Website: lowes
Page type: newsletter-management
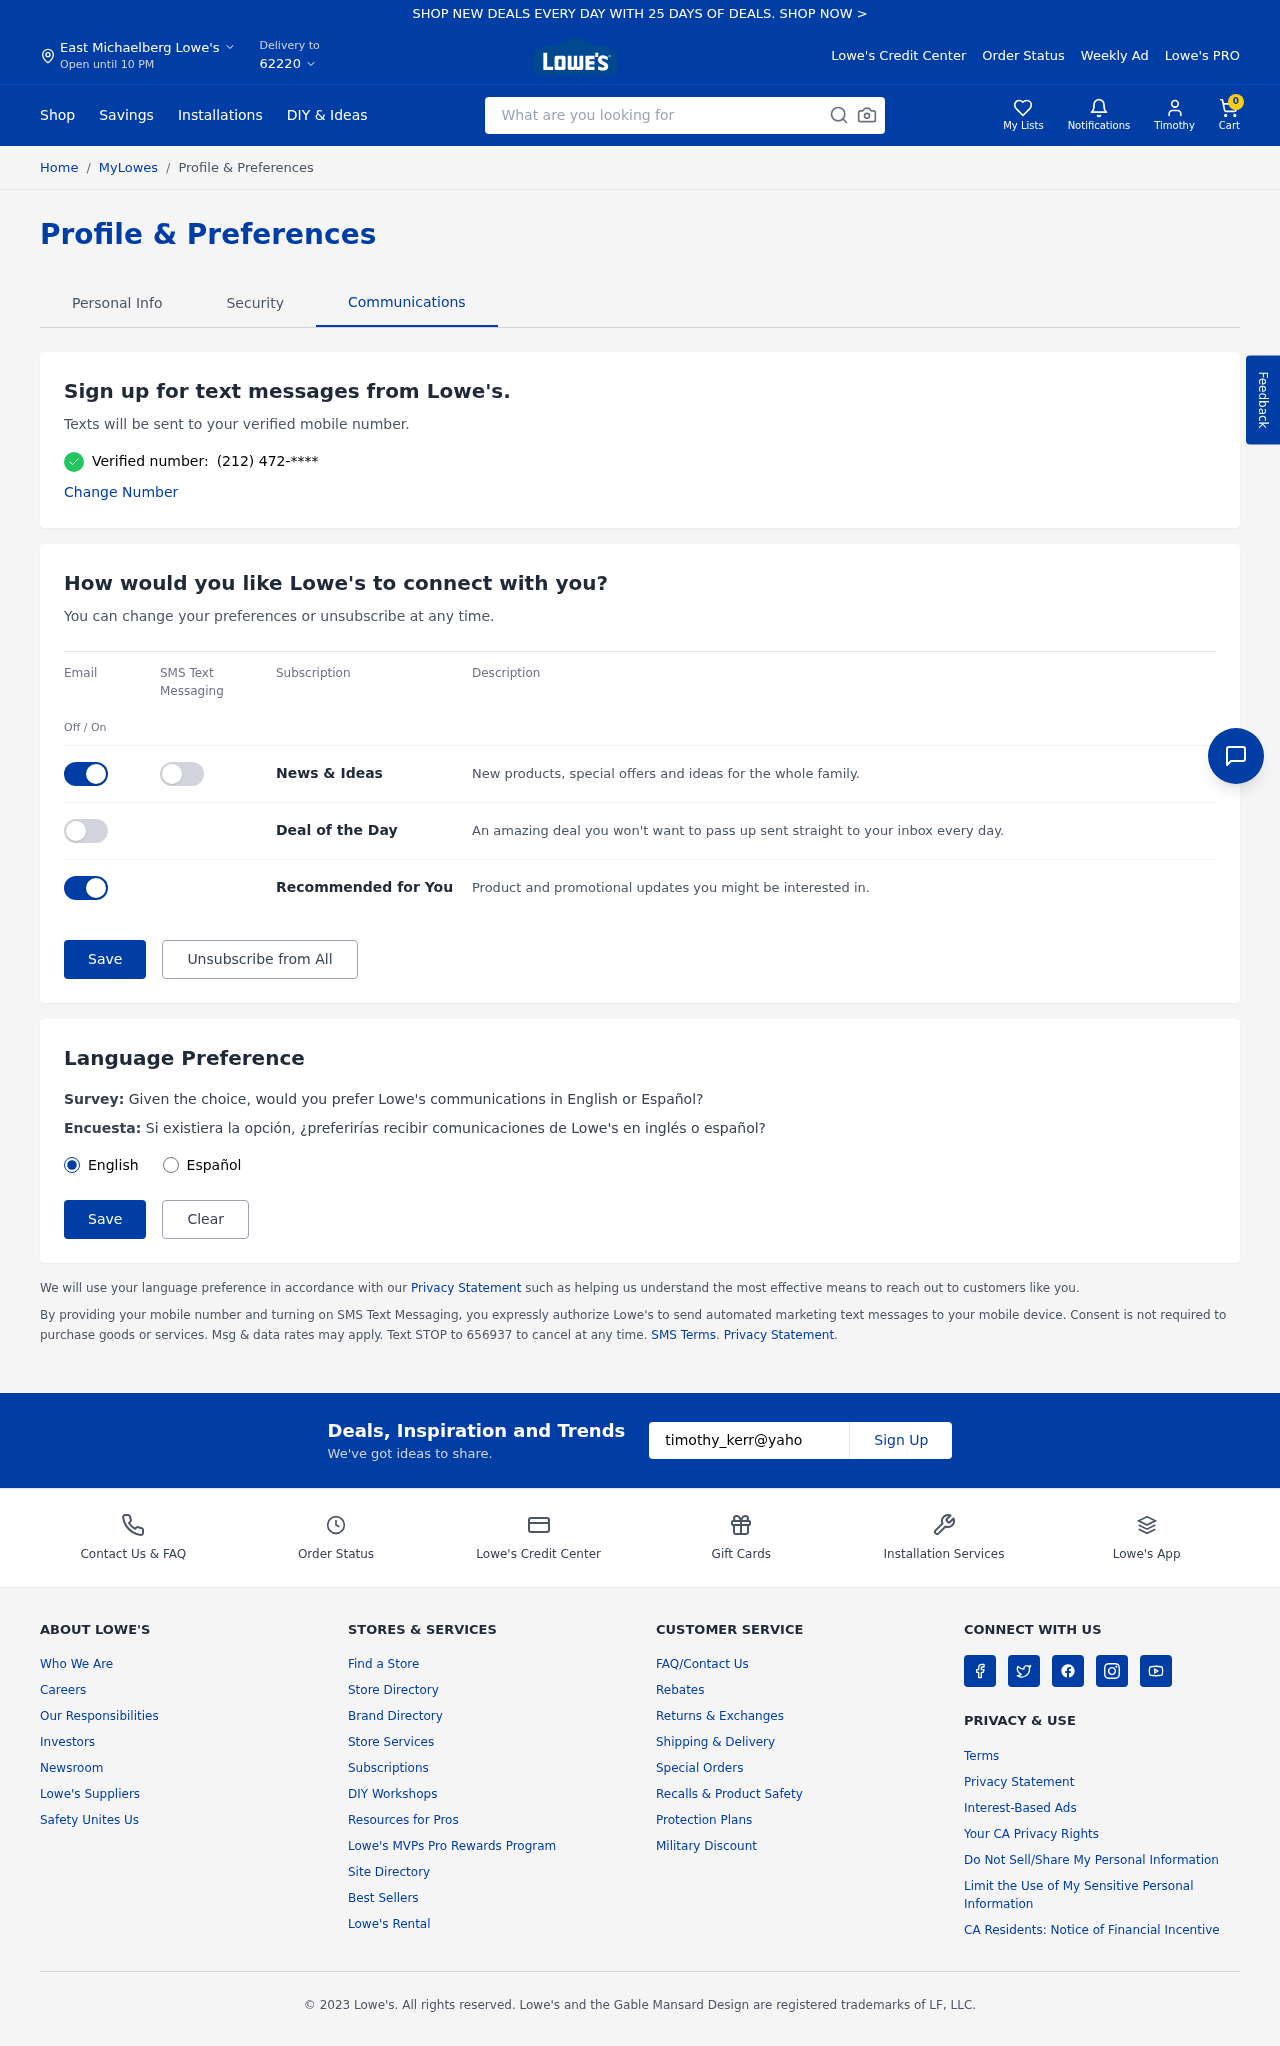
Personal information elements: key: PII_CITY
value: East Michaelberg
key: PII_EMAIL
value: timothy_kerr@yahoo.com
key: PII_FIRSTNAME
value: Timothy
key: PII_POSTCODE
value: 62220
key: PII_PHONE
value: (212) 472
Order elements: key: ORDER_NUM_ITEMS
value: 0
Search elements: key: HEADER_SEARCH
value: What are you looking for